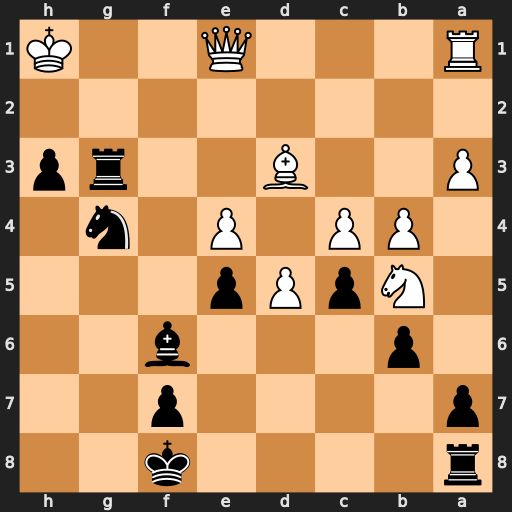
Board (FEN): r4k2/p4p2/1p3b2/1NpPp3/1PP1P1n1/P2B2rp/8/R3Q2K
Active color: b
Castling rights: -
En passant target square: -
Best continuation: Rg2 Bf1 Nf2+ Qxf2 Rxf2